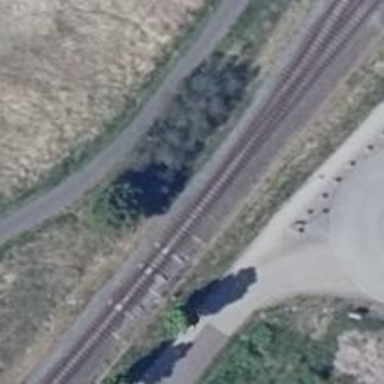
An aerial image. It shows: Railway switch with the turnout on the left side.